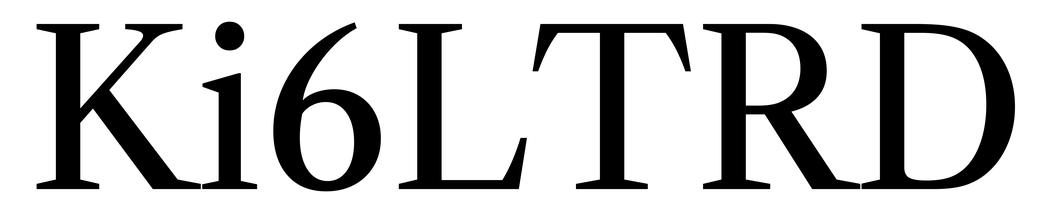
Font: LibreCaslonText_Regular